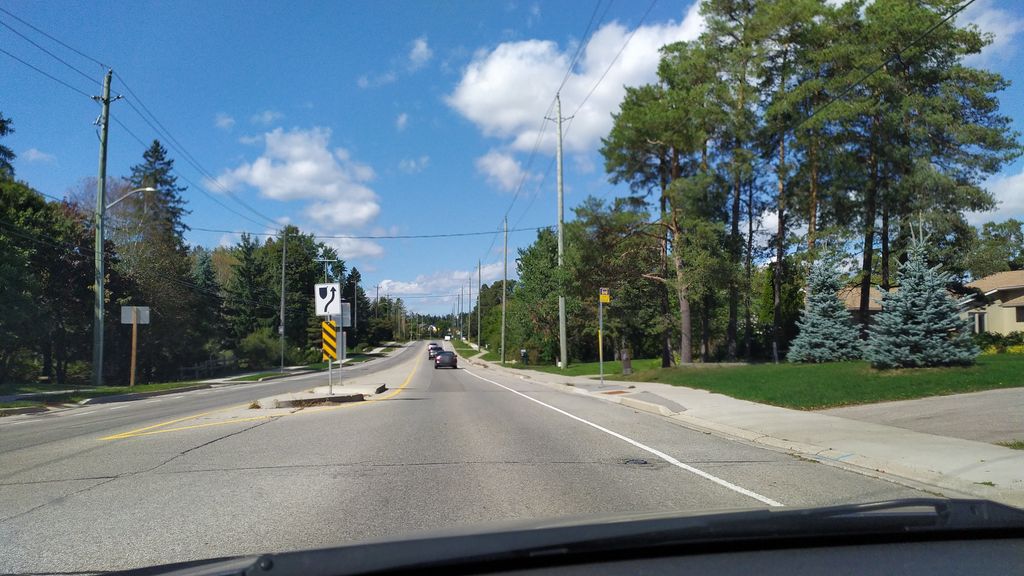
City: kitchener-waterloo